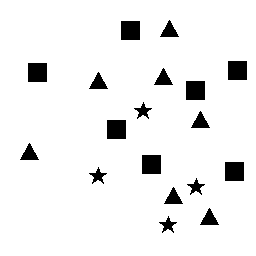
Squares: 7
Triangles: 7
Stars: 4
Total shapes: 18